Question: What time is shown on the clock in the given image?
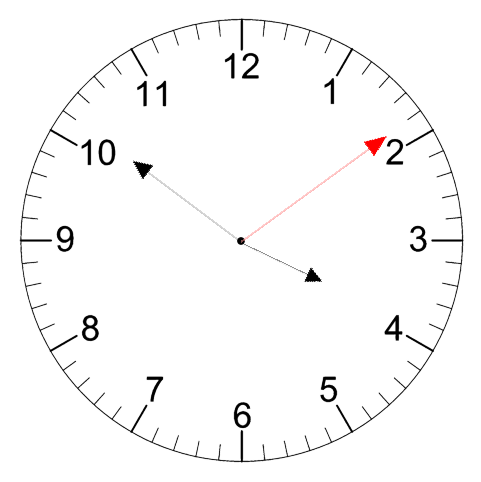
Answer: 03:51:09